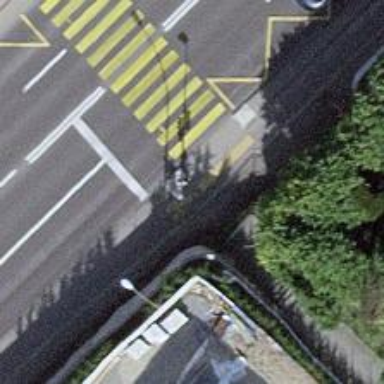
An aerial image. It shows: Set of steps on the road.